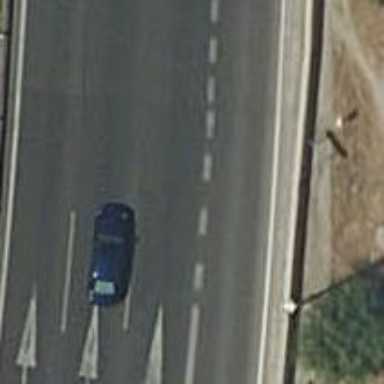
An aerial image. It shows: Road with "give way" sign.